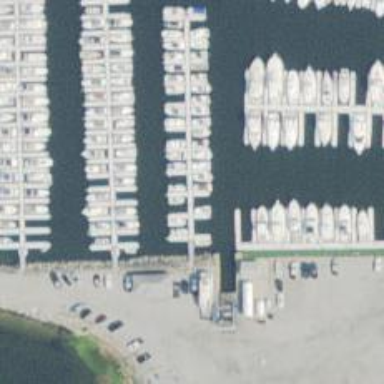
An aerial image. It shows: Man-made pier.